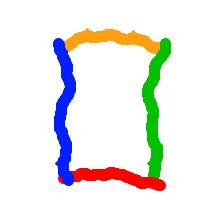
Shape: rectangle